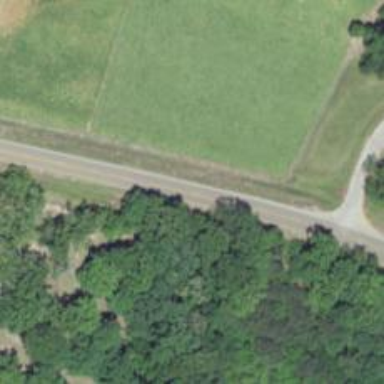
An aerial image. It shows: Tertiary road.